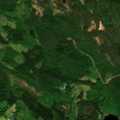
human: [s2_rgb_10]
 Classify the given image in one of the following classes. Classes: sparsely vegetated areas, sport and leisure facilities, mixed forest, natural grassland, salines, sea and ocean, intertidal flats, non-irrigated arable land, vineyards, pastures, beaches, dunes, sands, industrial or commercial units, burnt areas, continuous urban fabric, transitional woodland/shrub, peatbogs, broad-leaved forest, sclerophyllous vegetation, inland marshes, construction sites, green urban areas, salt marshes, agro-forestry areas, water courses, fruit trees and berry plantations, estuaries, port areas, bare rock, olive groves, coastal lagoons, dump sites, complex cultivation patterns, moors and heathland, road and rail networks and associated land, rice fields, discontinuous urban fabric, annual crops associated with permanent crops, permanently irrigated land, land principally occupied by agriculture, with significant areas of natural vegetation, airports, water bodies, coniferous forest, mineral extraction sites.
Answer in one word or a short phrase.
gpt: land principally occupied by agriculture, with significant areas of natural vegetation, mixed forest, transitional woodland/shrub, water bodies